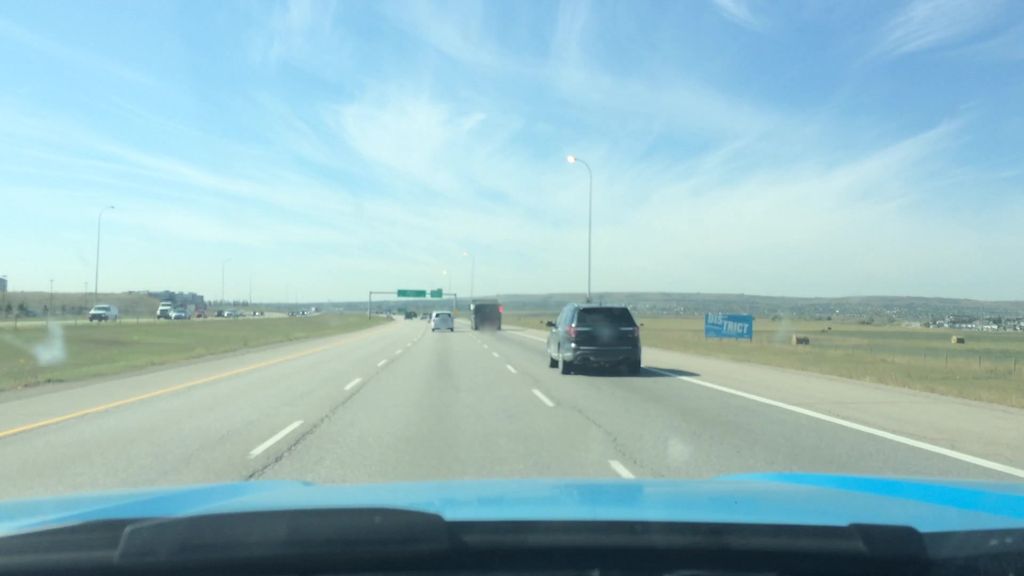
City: calgary